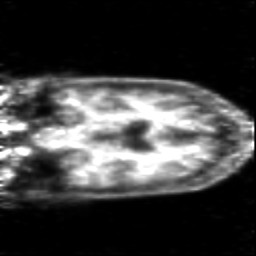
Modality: PET
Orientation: coronal
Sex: male
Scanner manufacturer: siemens